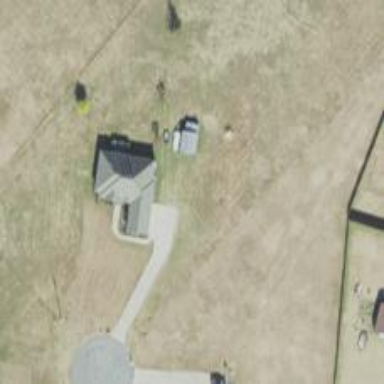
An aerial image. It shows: Driveway.